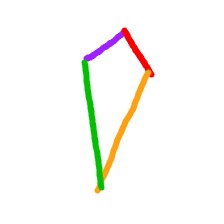
Shape: kite